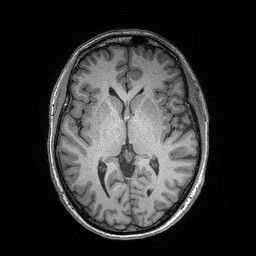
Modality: T1w
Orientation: coronal
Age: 27
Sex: male
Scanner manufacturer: siemens
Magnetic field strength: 3 T
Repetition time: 2.4 s
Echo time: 0.03 s